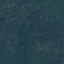
Land use / land cover: Forest